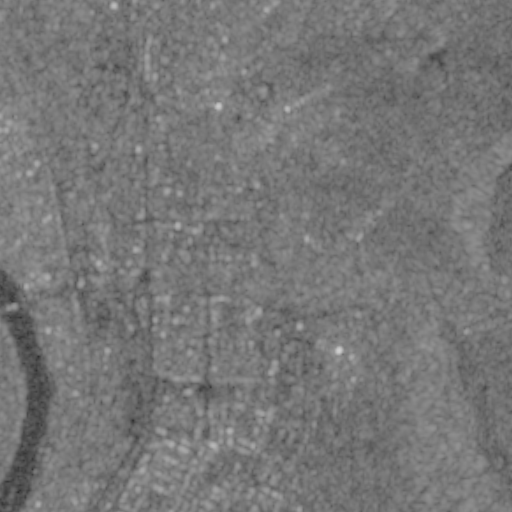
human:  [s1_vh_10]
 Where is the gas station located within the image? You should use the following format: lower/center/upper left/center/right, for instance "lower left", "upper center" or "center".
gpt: The gas station is located in the upper left of the image.
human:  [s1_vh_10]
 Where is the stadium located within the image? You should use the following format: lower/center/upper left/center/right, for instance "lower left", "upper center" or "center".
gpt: The stadium is located in the lower center of the image.
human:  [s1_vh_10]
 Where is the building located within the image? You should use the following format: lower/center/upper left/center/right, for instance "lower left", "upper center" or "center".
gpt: There is no building in the image.

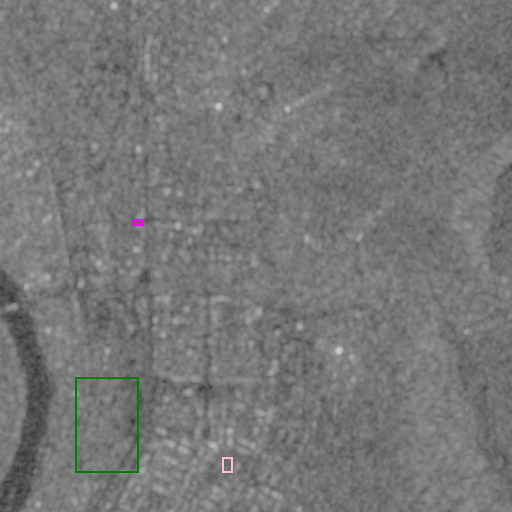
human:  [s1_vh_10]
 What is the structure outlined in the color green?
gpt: The structure outlined in green is a park.
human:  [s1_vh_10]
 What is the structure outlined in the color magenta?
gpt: The structure outlined in magenta is a parking lot.
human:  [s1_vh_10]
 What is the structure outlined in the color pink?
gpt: The structure outlined in pink is a stadium.
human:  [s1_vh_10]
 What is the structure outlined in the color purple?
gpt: There is no purple outline.